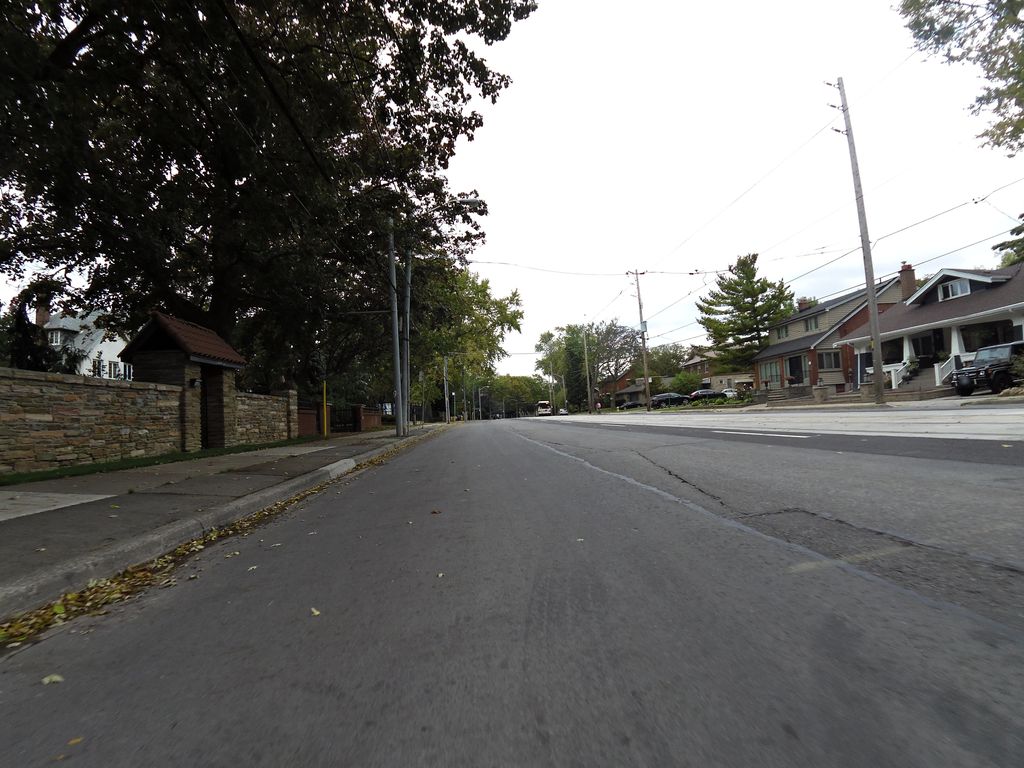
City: toronto